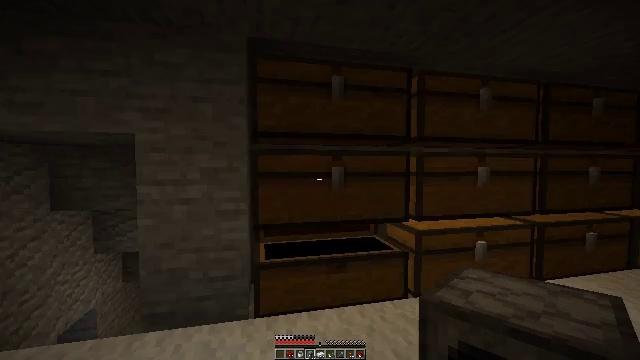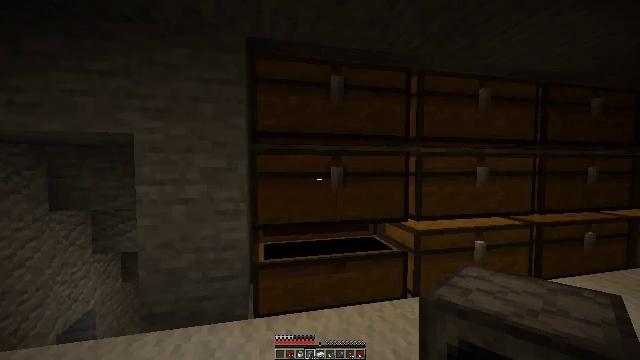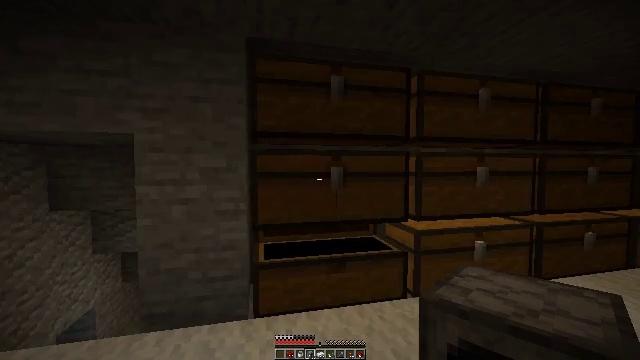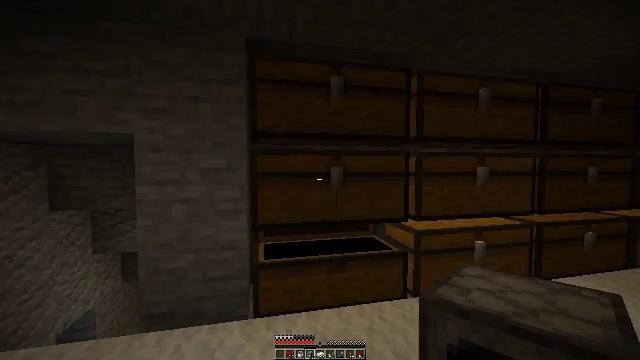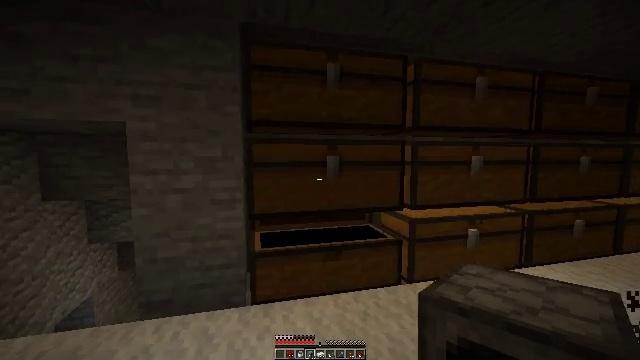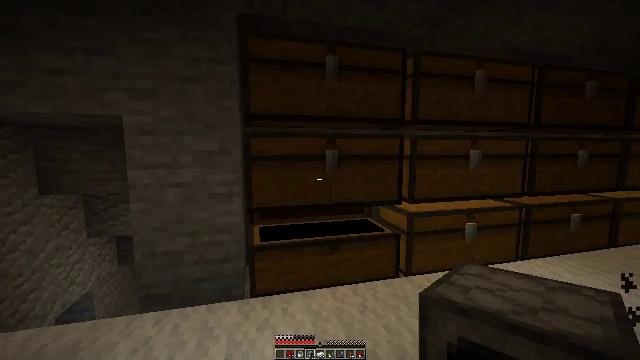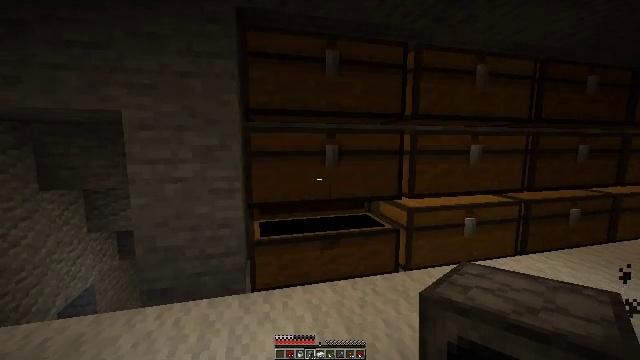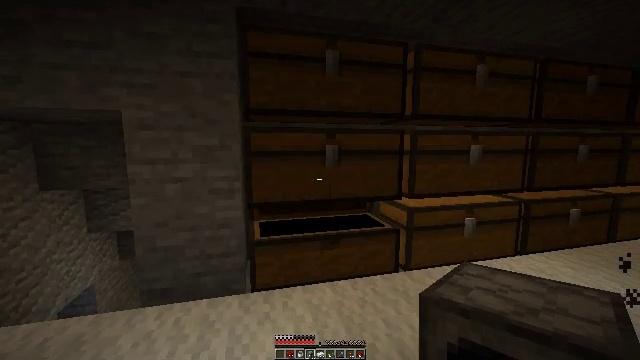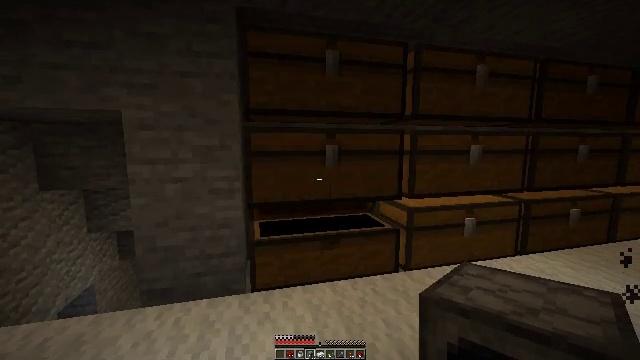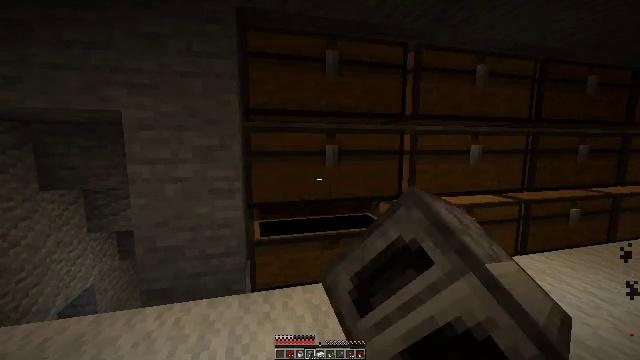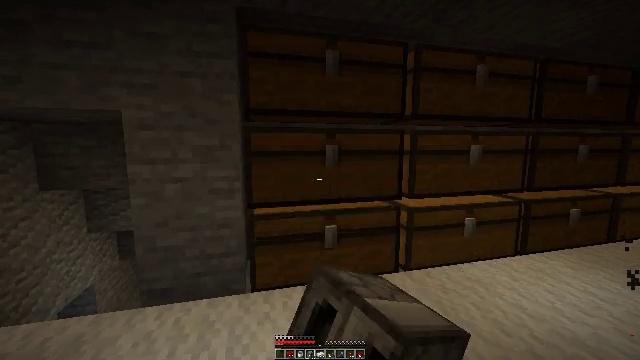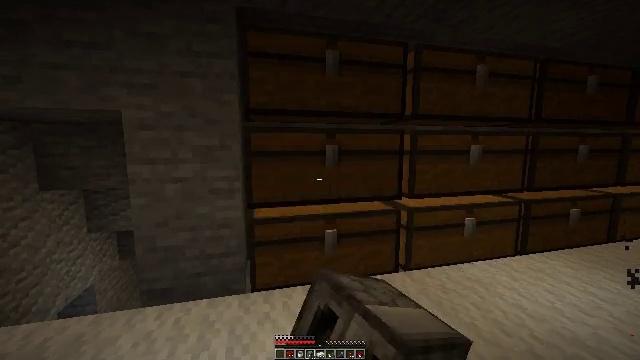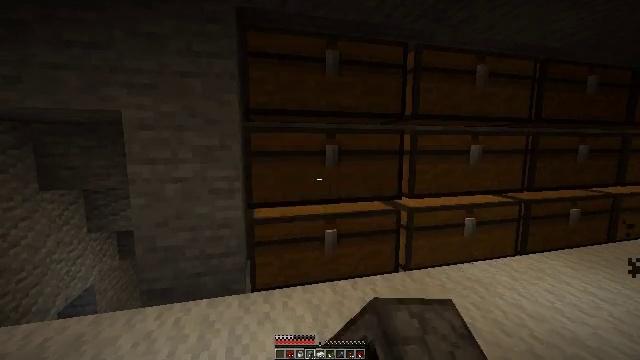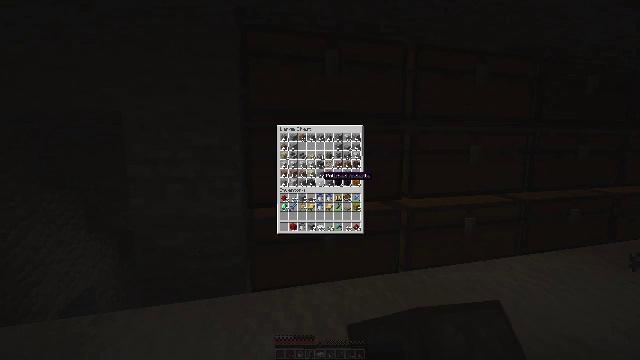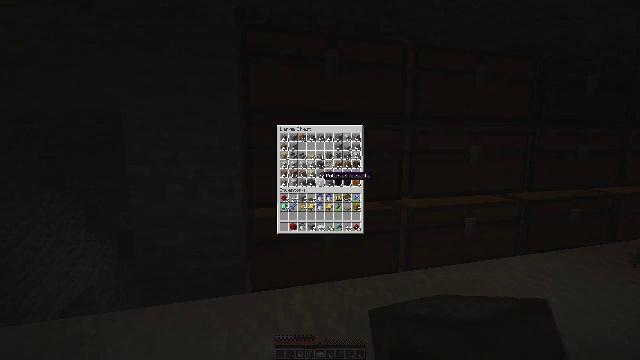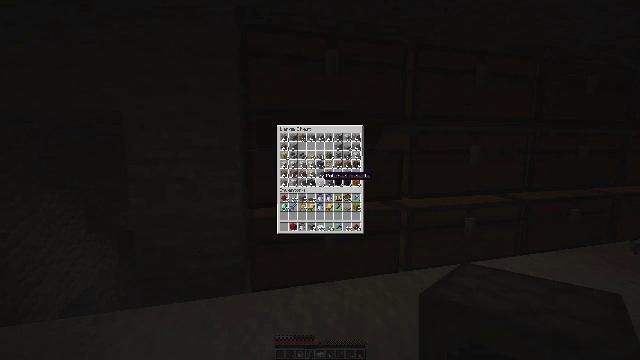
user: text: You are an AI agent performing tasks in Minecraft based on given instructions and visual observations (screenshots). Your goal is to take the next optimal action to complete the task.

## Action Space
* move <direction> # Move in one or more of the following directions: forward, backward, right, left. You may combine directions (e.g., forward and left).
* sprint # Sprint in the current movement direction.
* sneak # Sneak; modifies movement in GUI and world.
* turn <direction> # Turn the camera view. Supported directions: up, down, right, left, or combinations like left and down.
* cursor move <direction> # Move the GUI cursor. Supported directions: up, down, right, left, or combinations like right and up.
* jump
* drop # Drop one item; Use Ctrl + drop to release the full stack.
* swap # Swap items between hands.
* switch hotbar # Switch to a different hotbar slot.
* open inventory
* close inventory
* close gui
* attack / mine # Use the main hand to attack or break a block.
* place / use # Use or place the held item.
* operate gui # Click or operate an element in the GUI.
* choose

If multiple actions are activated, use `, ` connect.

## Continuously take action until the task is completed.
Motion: motion action
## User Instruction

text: Remove an iron ingot from the inventory.
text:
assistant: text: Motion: no_op
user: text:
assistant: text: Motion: no_op
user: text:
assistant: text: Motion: no_op
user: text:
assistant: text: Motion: turn down
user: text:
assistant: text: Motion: turn down
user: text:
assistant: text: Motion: turn down
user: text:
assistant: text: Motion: no_op
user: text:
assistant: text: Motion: use / place
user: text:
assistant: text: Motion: use / place
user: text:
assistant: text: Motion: use / place
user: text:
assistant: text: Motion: no_op
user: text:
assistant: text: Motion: no_op
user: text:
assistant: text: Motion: no_op
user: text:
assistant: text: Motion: no_op
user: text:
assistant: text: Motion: no_op
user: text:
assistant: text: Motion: no_op
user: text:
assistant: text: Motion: no_op
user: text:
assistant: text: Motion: no_op
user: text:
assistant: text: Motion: no_op
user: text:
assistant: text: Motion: no_op
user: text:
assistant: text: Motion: no_op
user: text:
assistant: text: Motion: turn up
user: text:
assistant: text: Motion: turn up
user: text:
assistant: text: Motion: turn up
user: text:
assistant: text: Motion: no_op
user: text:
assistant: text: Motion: no_op
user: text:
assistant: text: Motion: no_op
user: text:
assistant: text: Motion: sneak
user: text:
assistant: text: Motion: sneak
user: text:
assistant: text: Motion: sneak